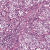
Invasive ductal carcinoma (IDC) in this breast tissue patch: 1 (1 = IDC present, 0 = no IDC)